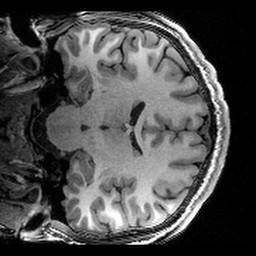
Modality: T1w
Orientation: coronal
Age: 23
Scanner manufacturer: siemens
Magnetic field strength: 3 T
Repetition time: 2.4 s
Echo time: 0.00224 s